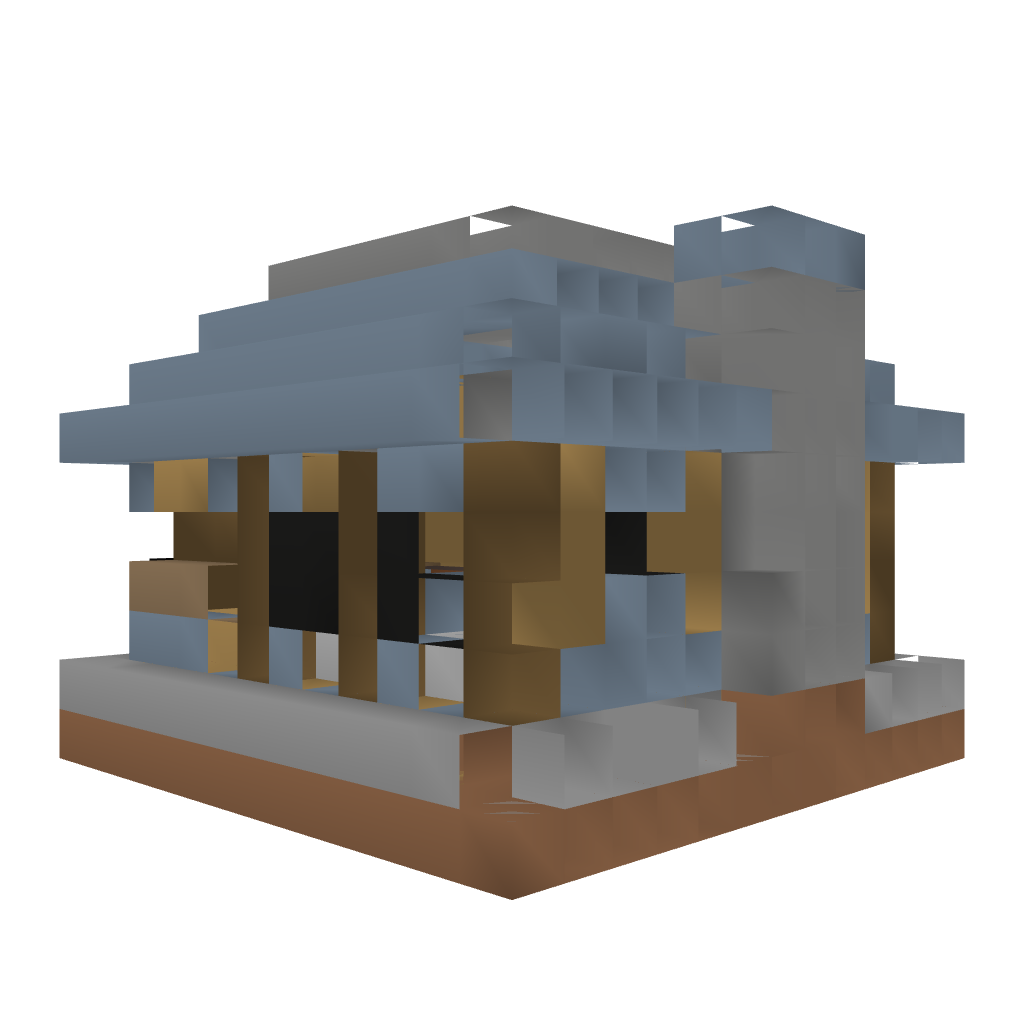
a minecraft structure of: Starter House